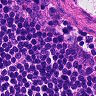
Metastatic tissue present: no